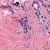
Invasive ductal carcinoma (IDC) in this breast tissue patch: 1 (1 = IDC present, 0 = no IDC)